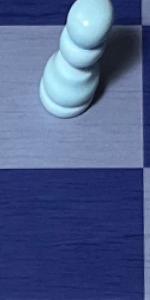
Label: Empty